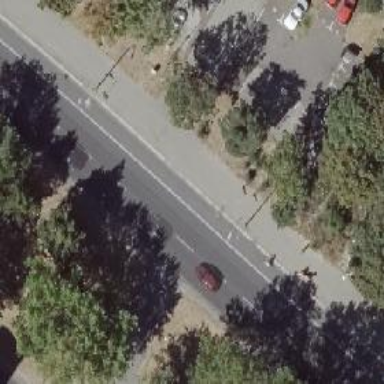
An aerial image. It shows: Secondary road with asphalt surface and dual carriageway design. There is kerb separating the cycleway on the right side.